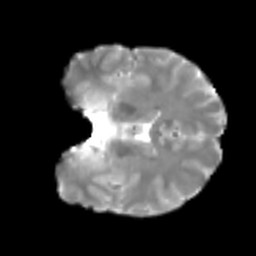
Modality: T2w
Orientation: coronal
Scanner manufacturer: siemens
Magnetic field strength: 3 T
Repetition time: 4 s
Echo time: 0.0594 s